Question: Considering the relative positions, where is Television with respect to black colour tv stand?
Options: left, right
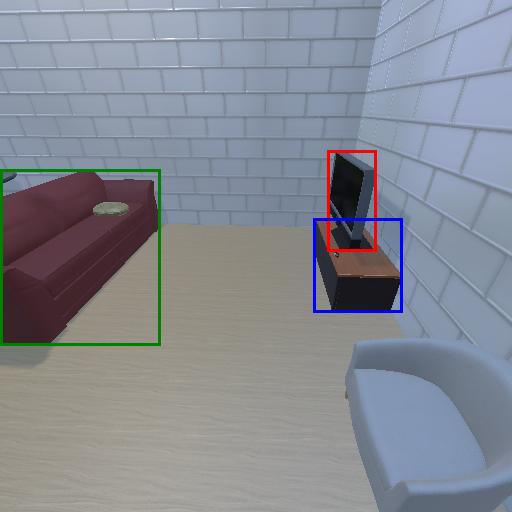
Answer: left